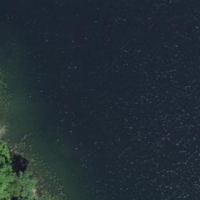
EUNIS habitat code: 14
Species observed at this site:
Geum rivale